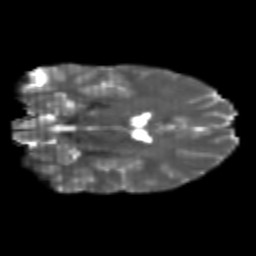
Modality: T2w
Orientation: coronal
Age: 22
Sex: male
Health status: healthy
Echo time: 0.074 s